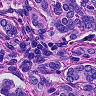
Metastatic tissue present: yes